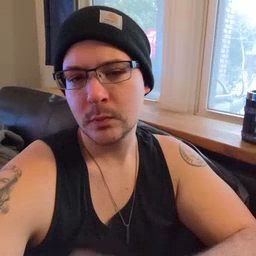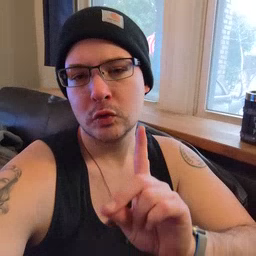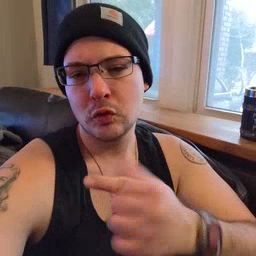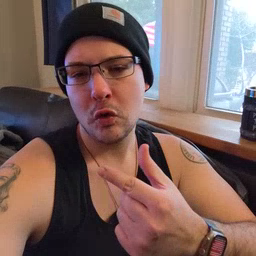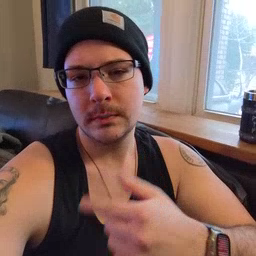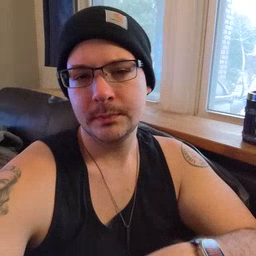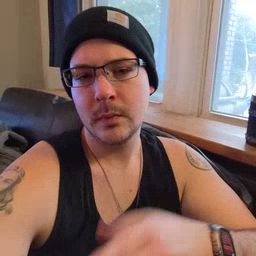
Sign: dog